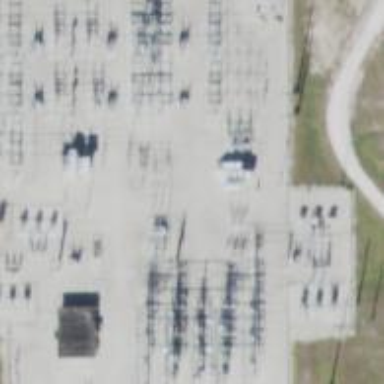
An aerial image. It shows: Switch used for power control.